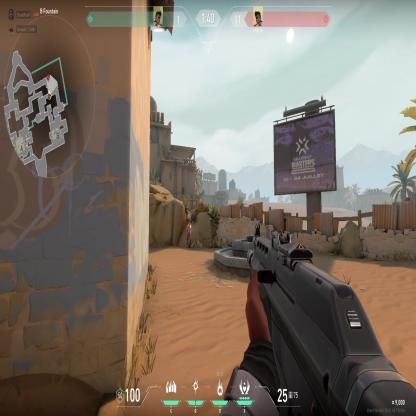
Label: enemy